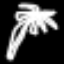
Label: palm tree